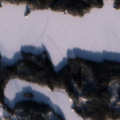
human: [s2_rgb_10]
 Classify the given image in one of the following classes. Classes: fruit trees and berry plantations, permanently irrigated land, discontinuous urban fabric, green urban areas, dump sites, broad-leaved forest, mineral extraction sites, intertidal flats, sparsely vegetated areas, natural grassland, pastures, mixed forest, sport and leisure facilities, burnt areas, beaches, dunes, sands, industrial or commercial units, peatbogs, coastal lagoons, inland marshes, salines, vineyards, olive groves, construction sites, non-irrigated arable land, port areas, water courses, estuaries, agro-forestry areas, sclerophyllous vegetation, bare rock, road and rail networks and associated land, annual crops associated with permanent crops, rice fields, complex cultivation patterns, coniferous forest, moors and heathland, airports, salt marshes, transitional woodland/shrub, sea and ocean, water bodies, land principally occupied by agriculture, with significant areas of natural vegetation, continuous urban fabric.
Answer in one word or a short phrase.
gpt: coniferous forest, mixed forest, water bodies